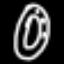
Label: donut